【题型】填空题　【知识点】平面几何　【难度】medium
如图，在 \(Rt\triangle ABC\) 中，\(\angle ACB = 90^\circ\)，如果 \(D\)、\(E\) 分别是边 \(AB\)、\(AC\) 的中点，\(BC = 4\)，\(\triangle ADE\) 的面积是 5，那么 \(\angle ACD\) 的正切值是 \_\_\_\_.

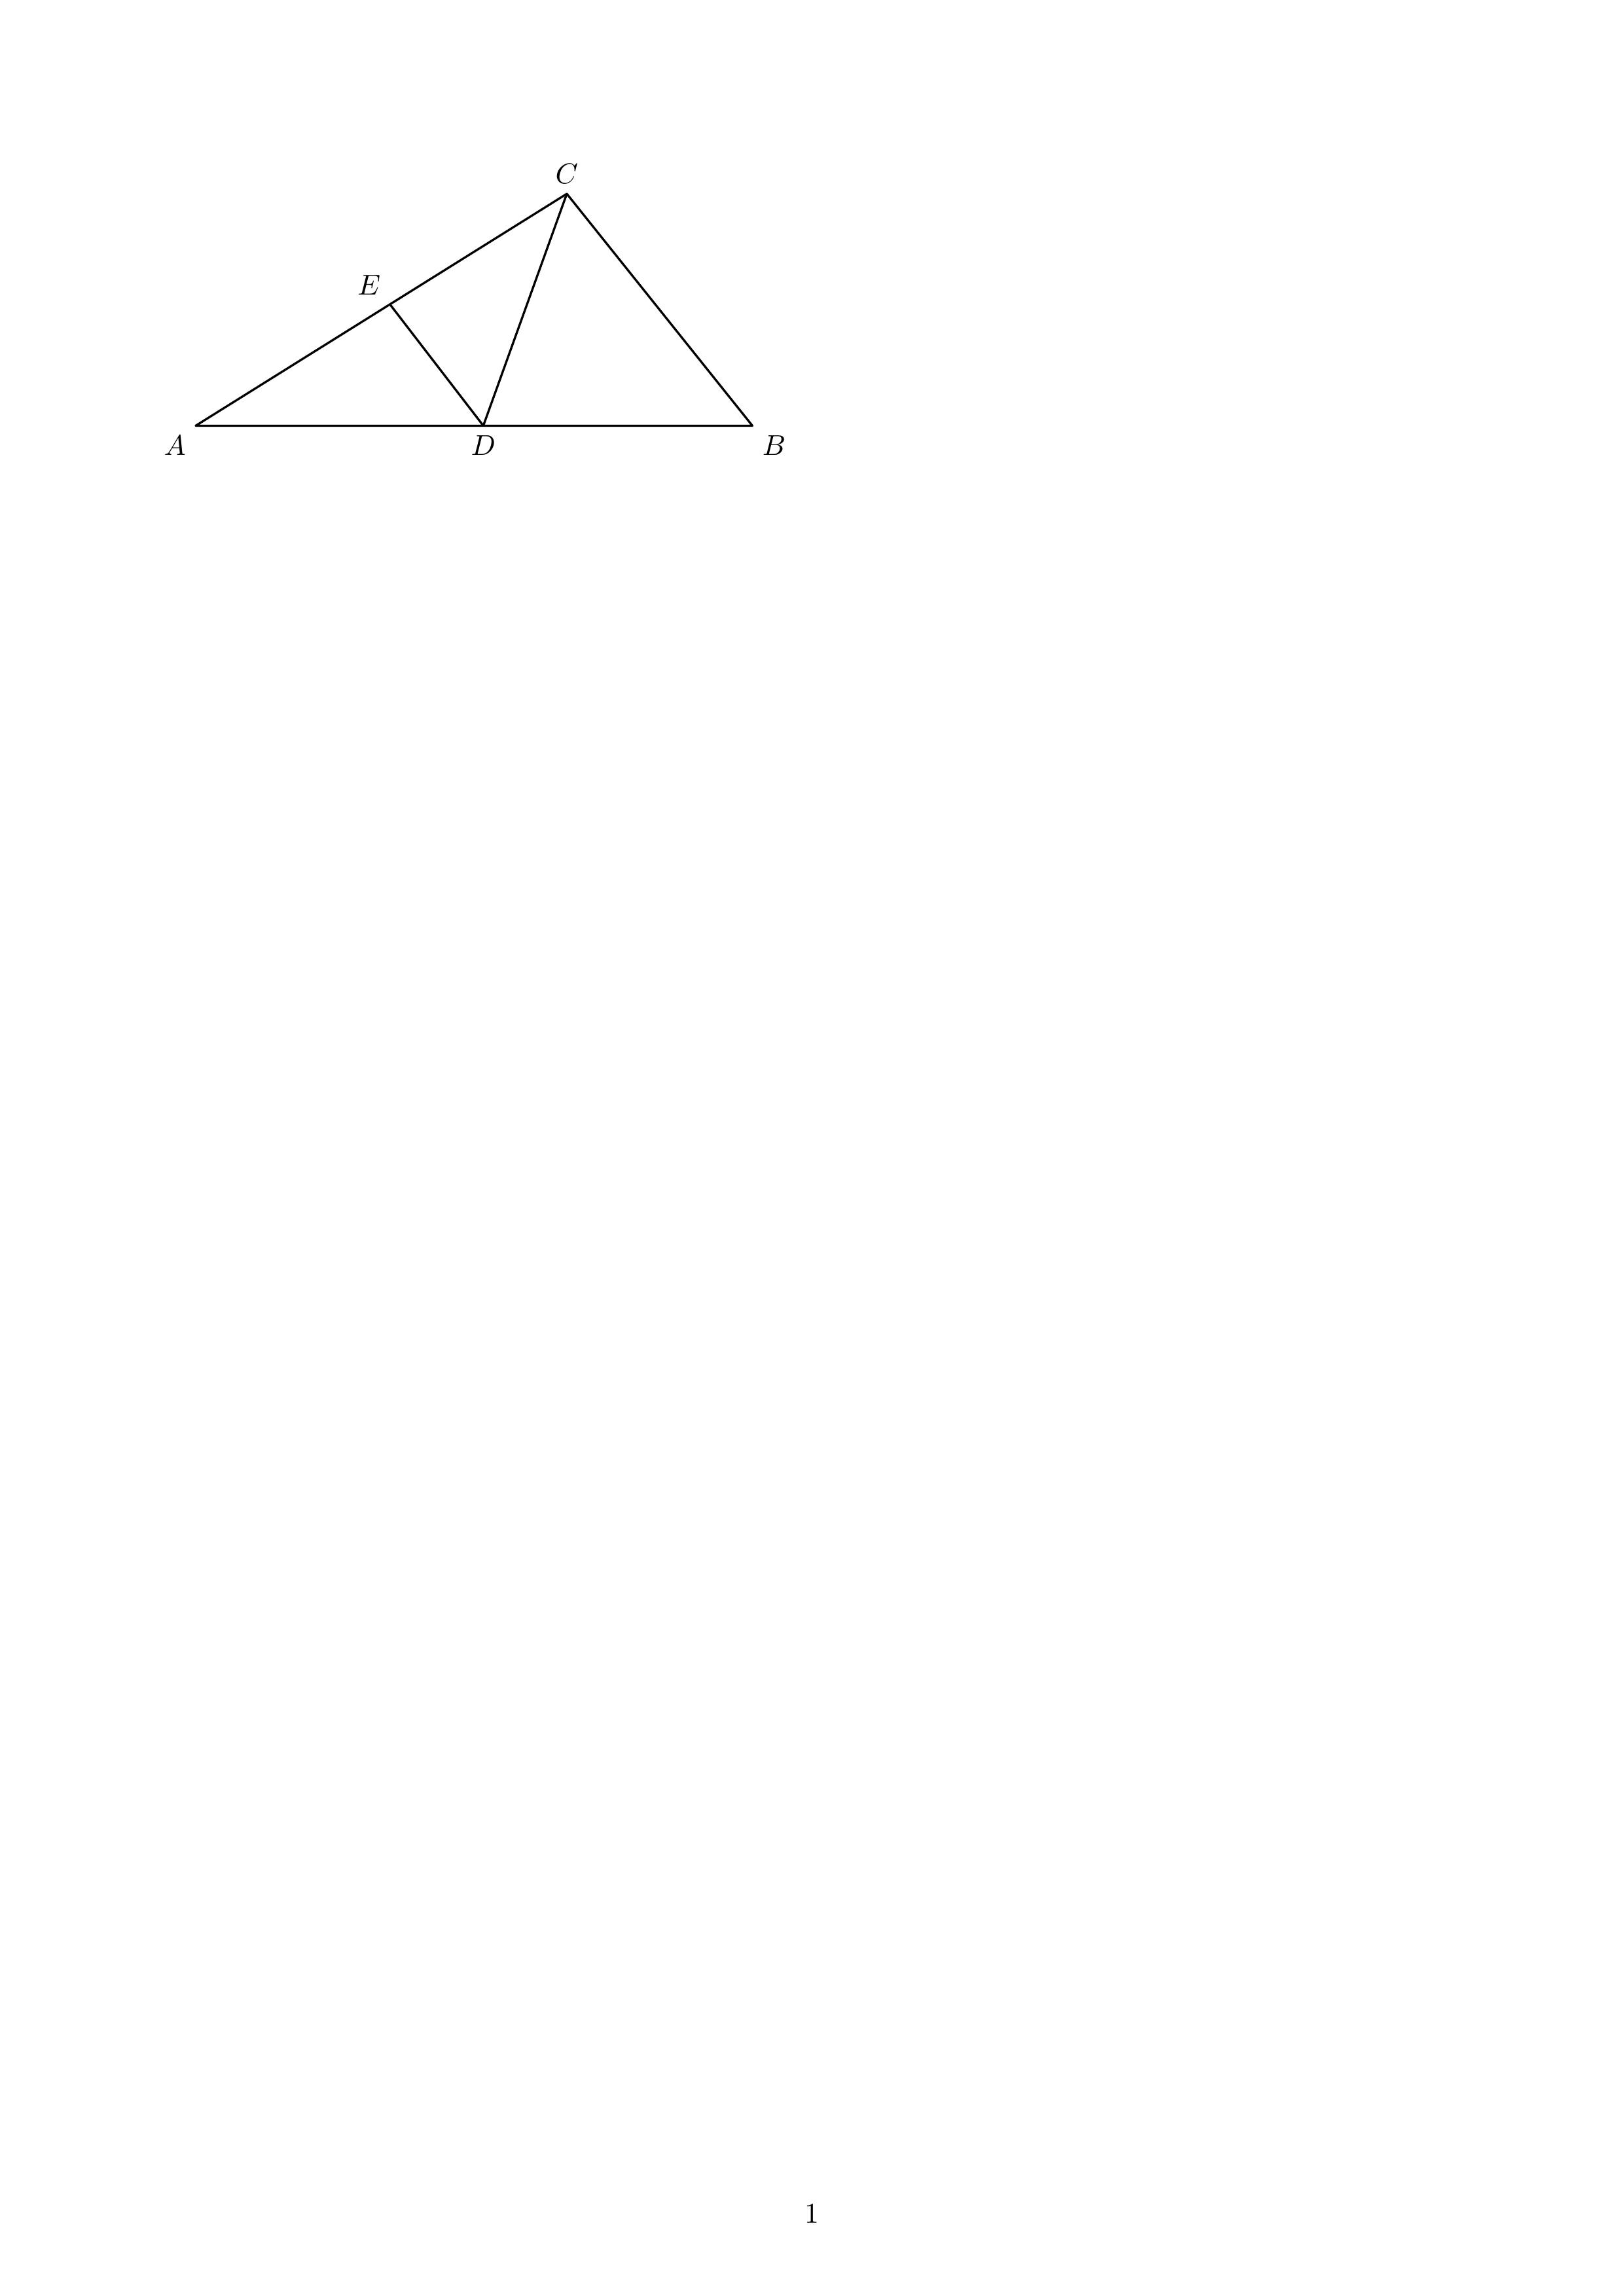
【解答】
【答案】\(\frac{2}{5}\)/0.4

【分析】本题考查了三角形中位线的性质与判定，求正切；根据三角形中位线定理得出 \(DE\) 的长，再结合 \(\triangle ADE\) 的面积得出 \(AE\) 的长，进而得出 \(AC\) 的长，最后将 \(\angle ACD\) 转化为 \(\angle A\) 即可解决问题.

【详解】解：\(\because D\)、\(E\) 分别是边 \(AB\)、\(AC\) 的中点，

\(\therefore DE\) 是 \(\triangle ABC\) 的中位线，

\(\therefore DE \parallel BC\)，\(DE = \frac{1}{2}BC\).

又 \(\because \angle ACB = 90^\circ\)，\(BC = 4\)，

\(\therefore \angle AED = 90^\circ\)，\(DE = 2\)，

\(\therefore DE\) 垂直平分 \(AC\)，

\(\therefore DA = DC\)，

\(\therefore \angle ACD = \angle A\).

\(\because \triangle ADE\) 的面积是 5，

\(\therefore \frac{1}{2} \cdot AE \cdot 2 = 5\)，

则 \(AE = 5\).

\(\therefore AC = 2AE = 10\).

在 \(Rt\triangle ABC\) 中，

\(\tan A = \frac{BC}{AC} = \frac{4}{10} = \frac{2}{5}\)，

\(\therefore \tan \angle ACD = \tan A = \frac{2}{5}\).

故答案为：\(\frac{2}{5}\).